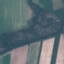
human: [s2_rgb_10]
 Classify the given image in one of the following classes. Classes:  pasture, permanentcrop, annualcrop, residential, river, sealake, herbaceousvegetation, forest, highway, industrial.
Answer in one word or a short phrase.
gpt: AnnualCrop